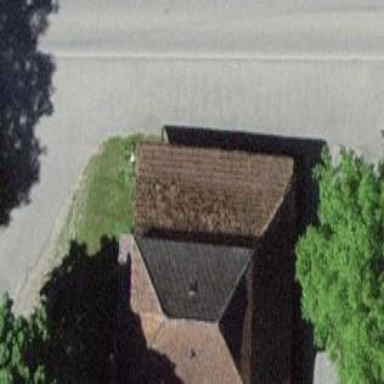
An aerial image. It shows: Barn.